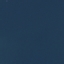
Label: SeaLake